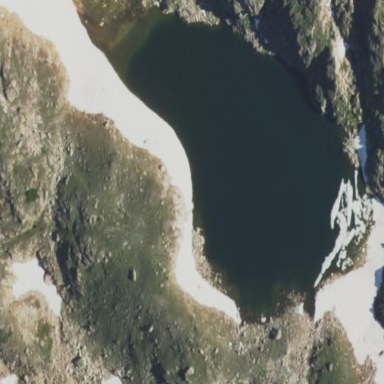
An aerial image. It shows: Lake with natural water.